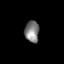
Tissue: skin
Cell type: Epithelial cells
Senescence score: 0.2364
Nuclear area (px): 303
Mean DAPI intensity: 126.914